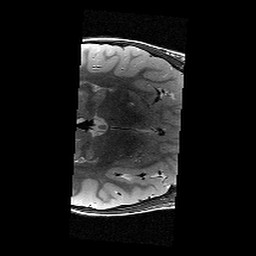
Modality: T2w
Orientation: axial
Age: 9
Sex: male
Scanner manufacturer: siemens
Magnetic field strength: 3 T
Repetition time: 9.23 s
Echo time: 0.067 s